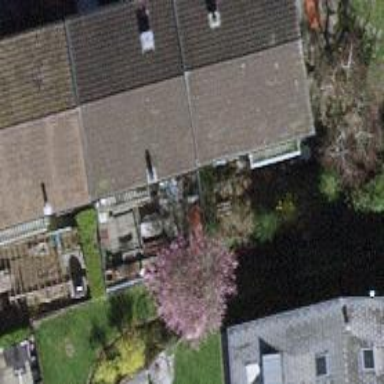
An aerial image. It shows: Building with tile roof.